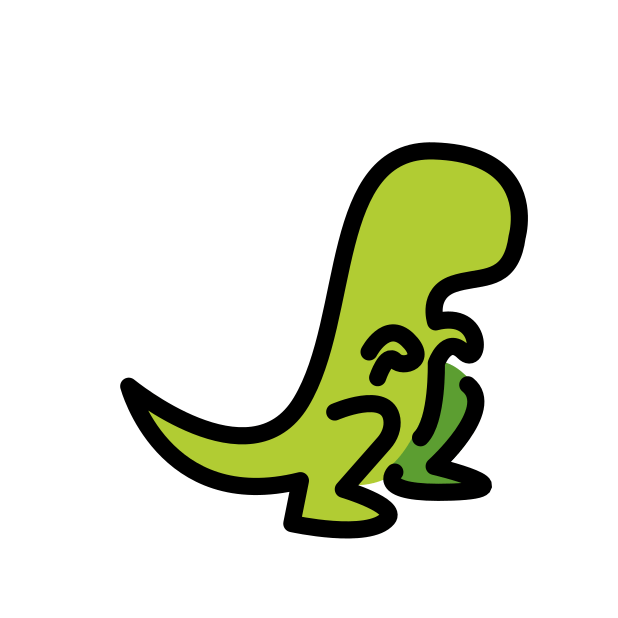
T-Rex